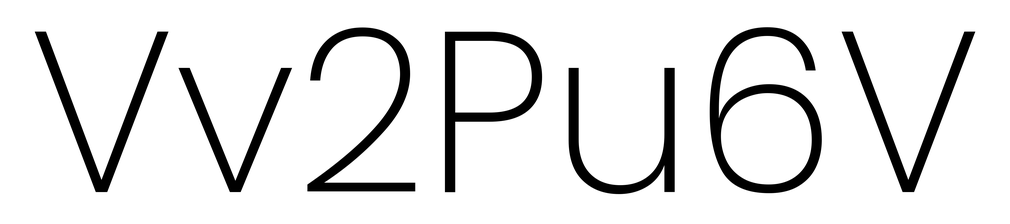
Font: Poppins-ExtraLight